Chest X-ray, PA view. Patient: 62 years old, sex M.
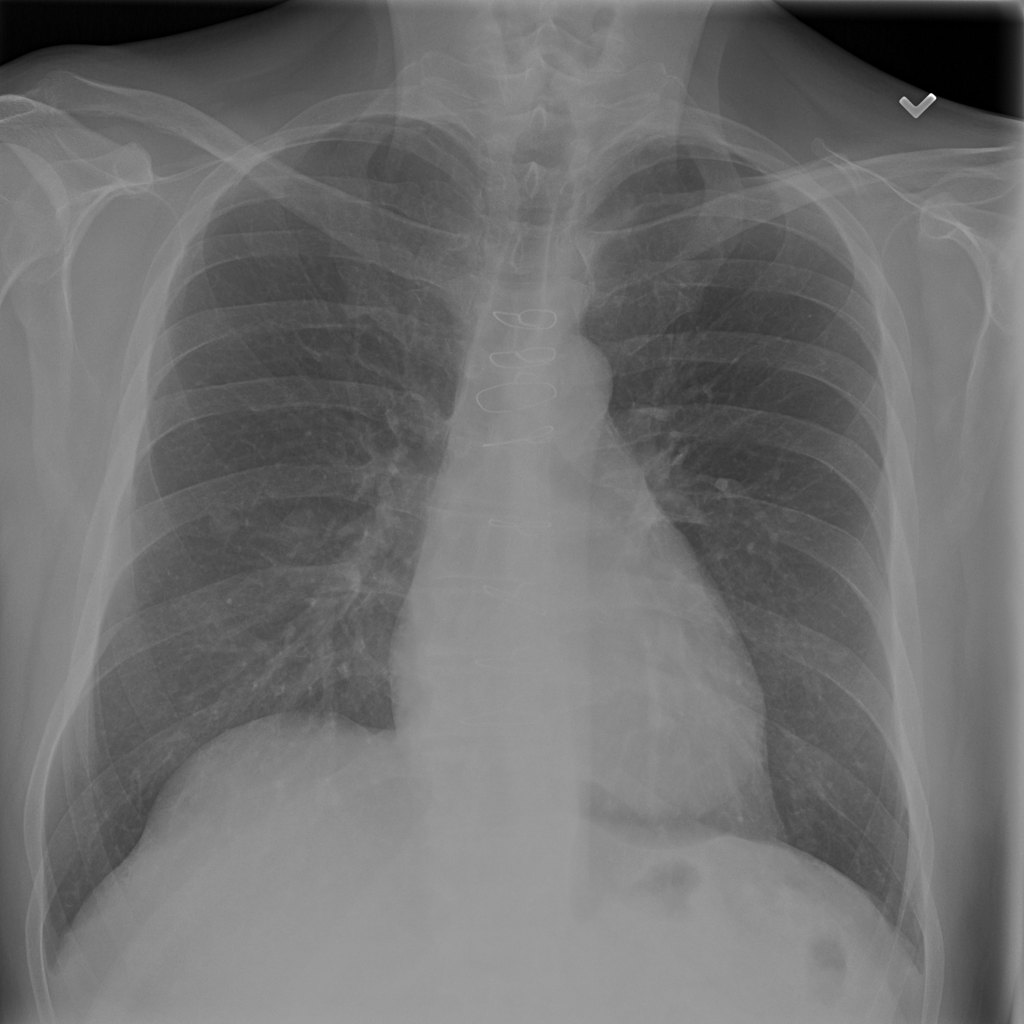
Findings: Nodule